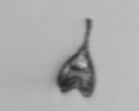
Label: Pyramimonas_longicauda